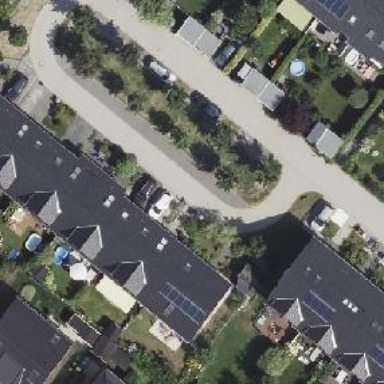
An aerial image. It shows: Living street.